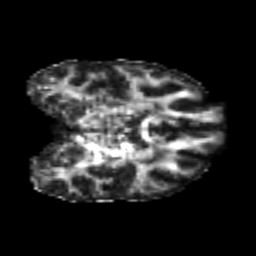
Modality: FA
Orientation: coronal
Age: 24
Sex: female
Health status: healthy
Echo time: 0.074 s